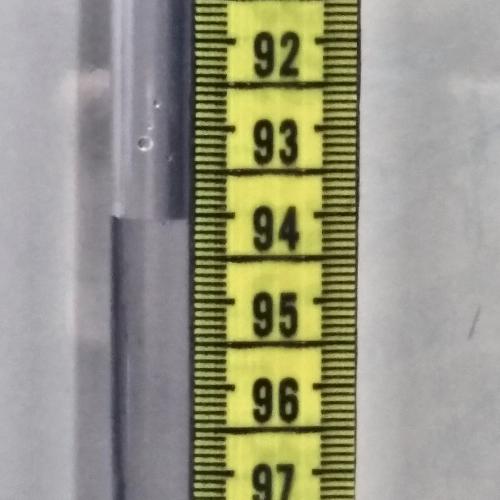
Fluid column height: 94.1 cm